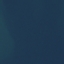
Label: SeaLake